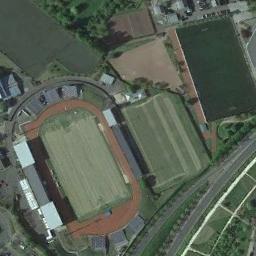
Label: ground_track_field